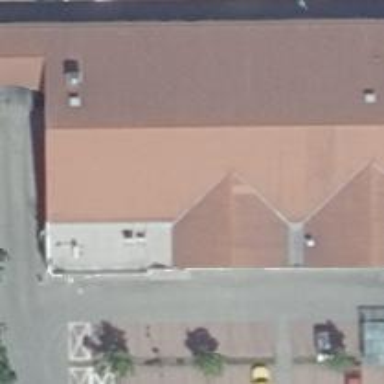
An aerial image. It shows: Supermarket building.